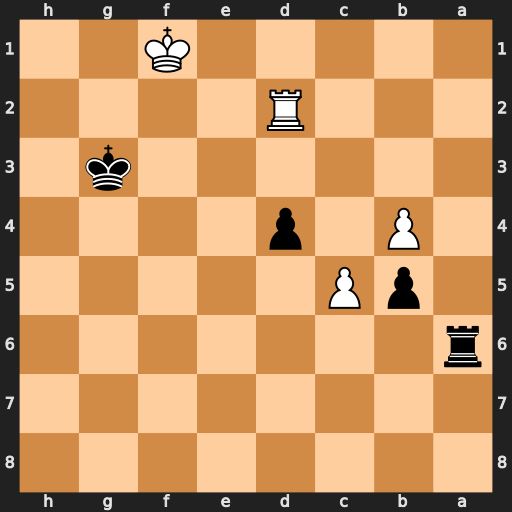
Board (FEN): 8/8/r7/1pP5/1P1p4/6k1/3R4/5K2
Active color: b
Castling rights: -
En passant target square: -
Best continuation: Kf3 Rd3+ Ke4